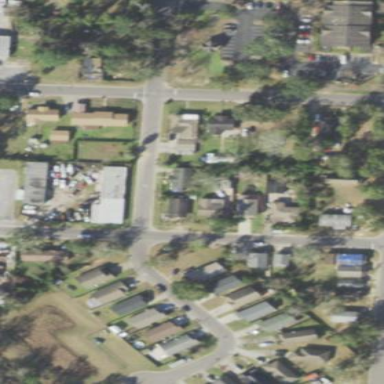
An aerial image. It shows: Single-family residential area.